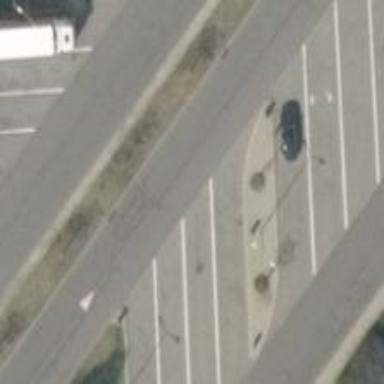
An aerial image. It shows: Asphalt service road.